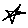
Label: star